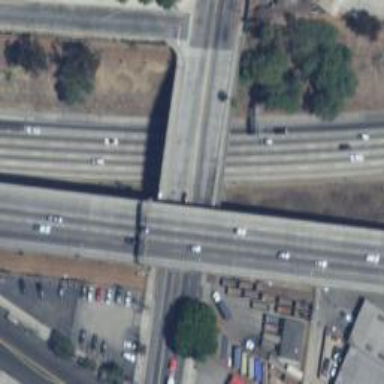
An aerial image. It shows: Bridge over motorway.